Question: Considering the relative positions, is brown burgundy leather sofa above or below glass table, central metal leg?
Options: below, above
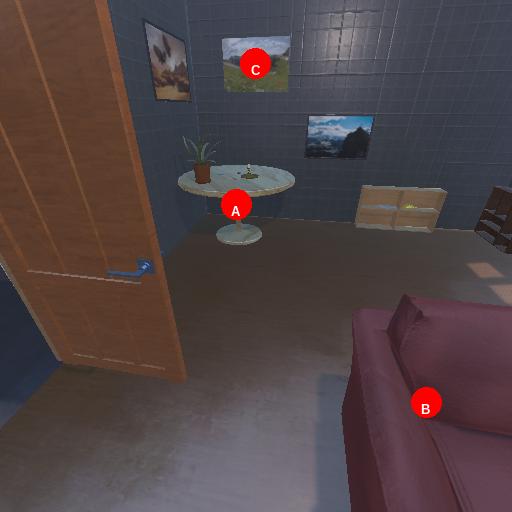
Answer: below